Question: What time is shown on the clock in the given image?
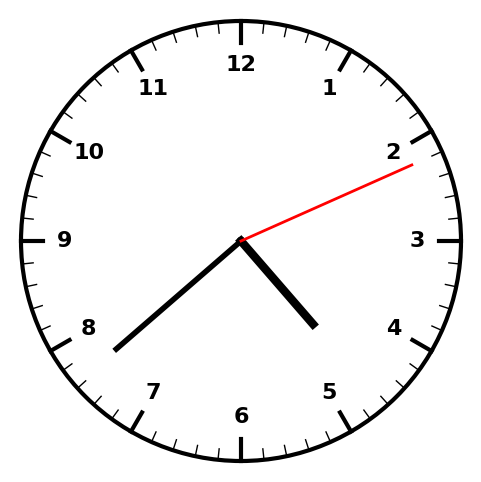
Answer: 04:38:11